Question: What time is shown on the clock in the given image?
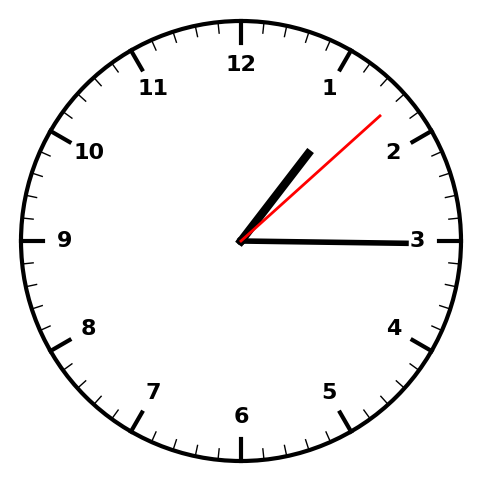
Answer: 01:15:08